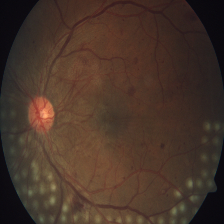
Diabetic retinopathy grade: Severe